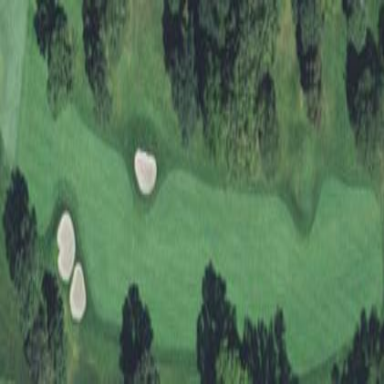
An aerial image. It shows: Well-maintained grassy area designated as golf fairway. It is part of golf sport facility.